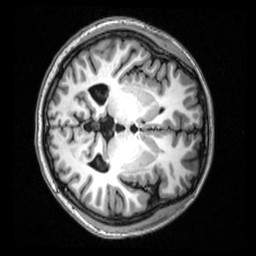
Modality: T1w
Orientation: axial
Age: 21
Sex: female
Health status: healthy
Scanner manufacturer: siemens
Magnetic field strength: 3 T
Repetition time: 2.53 s
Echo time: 0.00339 s